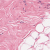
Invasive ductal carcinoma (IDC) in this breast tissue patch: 0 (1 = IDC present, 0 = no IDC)